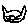
Label: cat